Question: In Delphi XE, I'm trying to implement an "instant search" feature - one that resembles Firefox's "search as you type" somewhat, but is better illustrated by a similar feature in an open source clipboard extender, <URL>:

There is a list of items that handles typical navigation events. However, any alphanumeric keys as well as navigation and editing commands (right/left arrows, shift+arrows, backspace, delete etc.) should be rerouted to the edit box below the list. An OnChange event of the edit box will trigger a refresh of the list.
The point of the UI is that user does not have to tab or shift-tab between the controls. The two controls (the list and the edit box) should 'feel" as if they were a single control. The behavior of the search UI should be contingent on which control has focus.
It seems my best option is to from the list control (I'm using <URL> to the edit box, and forward a handful of navigation keys from the edit box to the list. How can I achieve that?
1. TcxTreeList supports incremental search of course, but this is not what I'm after. The search goes to an SQLite database and looks for substring matches. The list displays only the matching items from the db.
2. There is some overlap, e.g. both controls would normally handle VK_HOME and VK_END, but that's OK - in this case the keys would go to the list. I'll need to decide whether to forward each individual keypress, or handle it in the control that received it.
One obvious way seemed to be to invoke the respective KeyDown, KeyUp and KeyPress methods of the edit control, like so:
'''
type
THackEdit = class( TEdit );
procedure TMainForm.cxTreeList1KeyDown(Sender: TObject; var Key: Word;
Shift: TShiftState);
begin
THackEdit( edit1 ).KeyDown( Key, Shift );
end;
'''
Unfortunately, this has no effect. My guess is TEdit won't process key events unless it is focused. Using SendMessage( THackEdit( edit1 ).Handle, WM_KEYDOWN, Key, 0 ) has no effect, either.
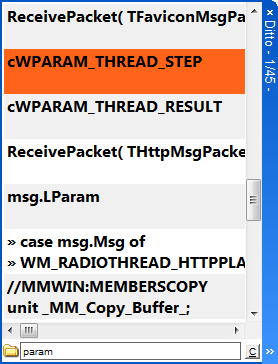
Answer: You can use the message handling capability of a VCL control and send the relevant messages to one another. I don't know about a 'TcxTreeList', but the following demonstrates the idea on an edit control and a memo control responding to keyboard events synchronously (whereever possible of course).
'''
type
TEdit = class(stdctrls.TEdit)
private
FMsgCtrl: TWinControl;
FRecursing: Boolean;
procedure WmChar(var Msg: TWMChar); message WM_CHAR;
procedure WmKeyDown(var Msg: TWMKeyDown); message WM_KEYDOWN;
procedure WmKeyUp(var Msg: TWMKeyUp); message WM_KEYUP;
end;
TMemo = class(stdctrls.TMemo)
private
FMsgCtrl: TWinControl;
FRecursing: Boolean;
procedure WmChar(var Msg: TWMChar); message WM_CHAR;
procedure WmKeyDown(var Msg: TWMKeyDown); message WM_KEYDOWN;
procedure WmKeyUp(var Msg: TWMKeyUp); message WM_KEYUP;
end;
TForm1 = class(TForm)
Edit1: TEdit;
Memo1: TMemo;
procedure FormCreate(Sender: TObject);
private
public
end;
var
Form1: TForm1;
implementation
{$R *.dfm}
{ TEdit }
procedure TEdit.WmChar(var Msg: TWMChar);
begin
if not FRecursing then begin
inherited;
// Insert test here to see if the message will be forwarded
// exit/modify accordingly.
if Assigned(FMsgCtrl) then begin
FRecursing := True;
try
FMsgCtrl.Perform(Msg.Msg,
MakeWParam(Msg.CharCode, Msg.Unused), Msg.KeyData);
finally
FRecursing := False;
end;
end;
end;
end;
procedure TEdit.WmKeyDown(var Msg: TWMKeyDown);
begin
// exact same contents as in the above procedure
end;
procedure TEdit.WmKeyUp(var Msg: TWMKeyUp);
begin
// same here
end;
{ TMemo }
procedure TMemo.WmChar(var Msg: TWMChar);
begin
// same here
end;
procedure TMemo.WmKeyDown(var Msg: TWMKeyDown);
begin
// same here
end;
procedure TMemo.WmKeyUp(var Msg: TWMKeyUp);
begin
// same here
end;
{ TForm1 }
procedure TForm1.FormCreate(Sender: TObject);
begin
Edit1.FMsgCtrl := Memo1;
Memo1.FMsgCtrl := Edit1;
end;
'''
You might need to intervene additional messages but you get the idea.
If for one reason or another you cannot derive a new control or override message handling, you can consider sub-classing the controls. Answer to <URL> would show you how to do that.